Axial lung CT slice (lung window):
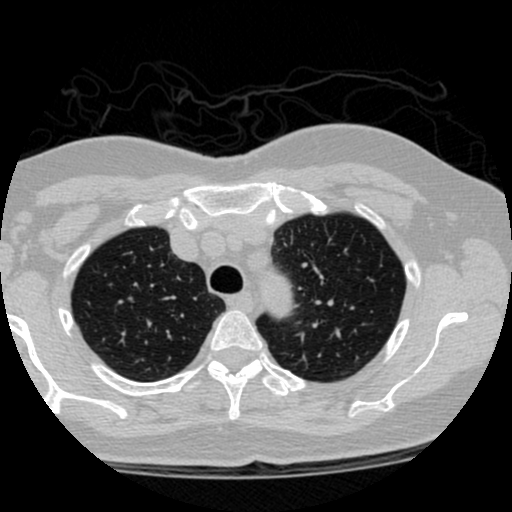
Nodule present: no